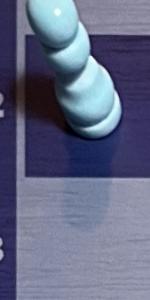
Label: Empty